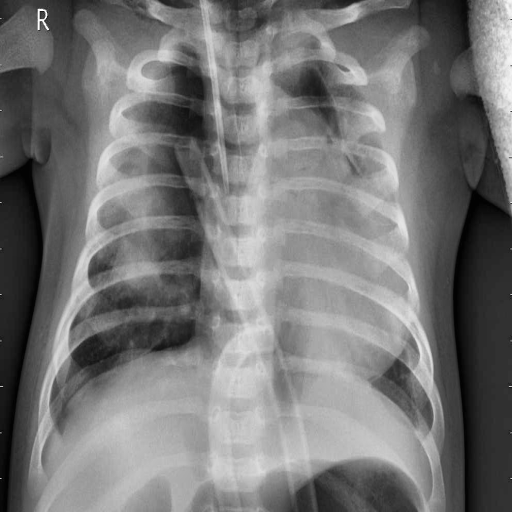
Finding: PNEUMONIA